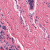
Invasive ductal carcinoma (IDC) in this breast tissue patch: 0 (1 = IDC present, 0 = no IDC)